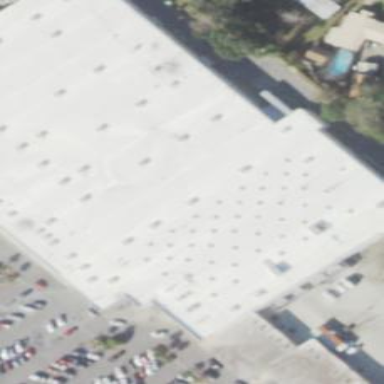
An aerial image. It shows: Supermarket building.